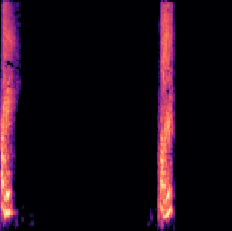
Sound class: Person sneeze